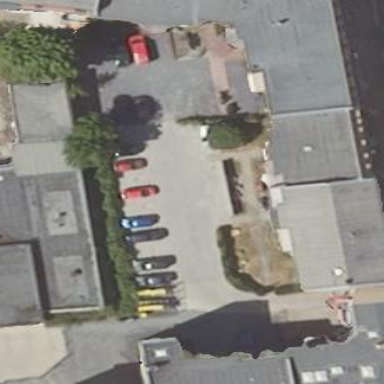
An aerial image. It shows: Parking area with surface.